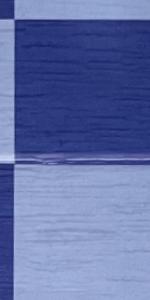
Label: Empty